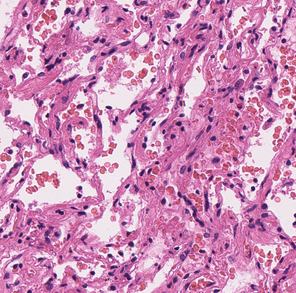
Tumor epithelial tissue: no
Tumor-associated stroma tissue: no
Normal tissue: yes